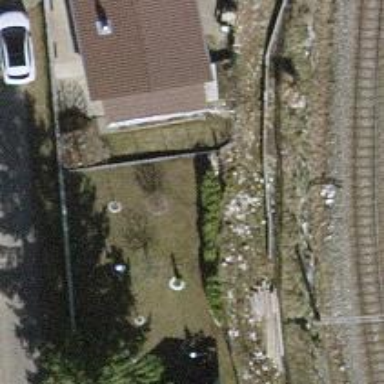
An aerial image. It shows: Hedge acting as barrier.